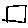
Label: square